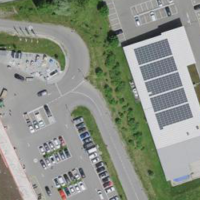
EUNIS habitat code: 55
Species observed at this site:
Milvus milvus